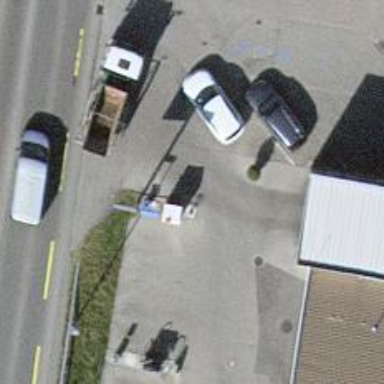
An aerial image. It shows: Car wash facility.